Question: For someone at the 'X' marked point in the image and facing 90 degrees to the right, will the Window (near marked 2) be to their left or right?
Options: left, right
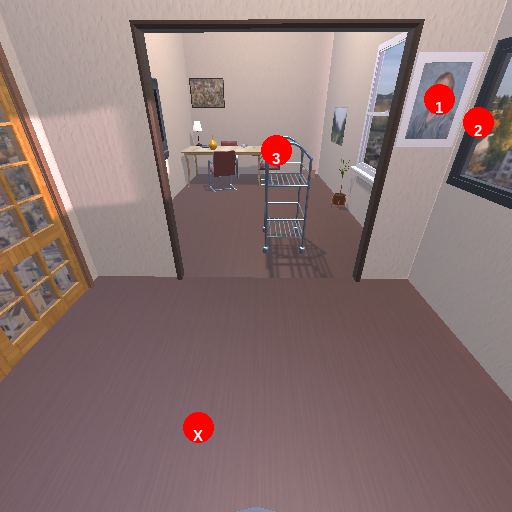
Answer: left